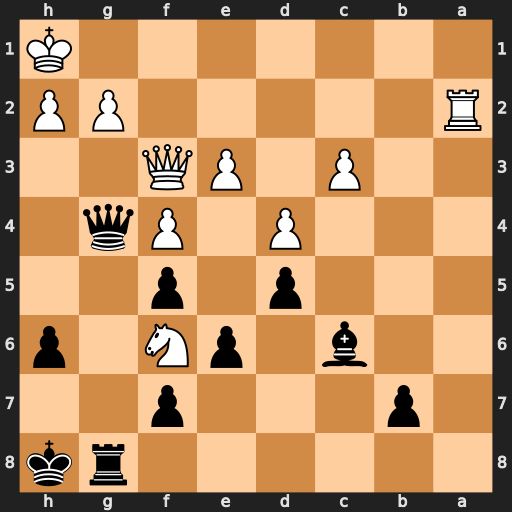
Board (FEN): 6rk/1p3p2/2b1pN1p/3p1p2/3P1Pq1/2P1PQ2/R5PP/7K
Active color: b
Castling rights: -
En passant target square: -
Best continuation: Qh4 h3 Qxf6